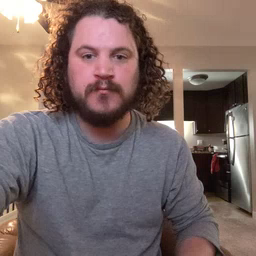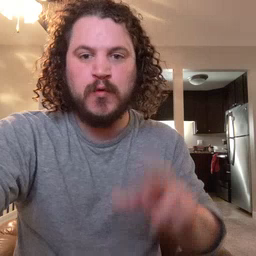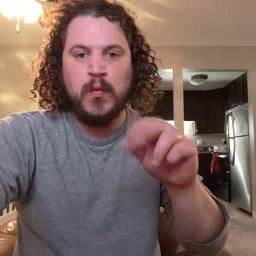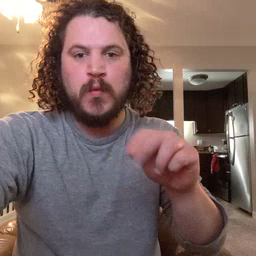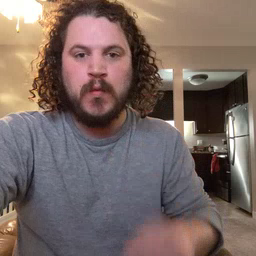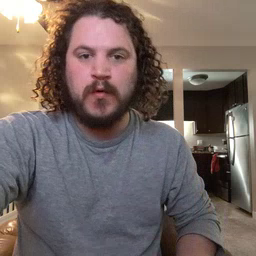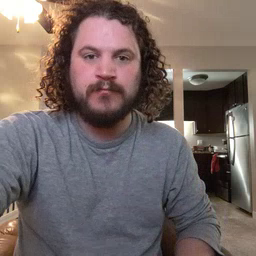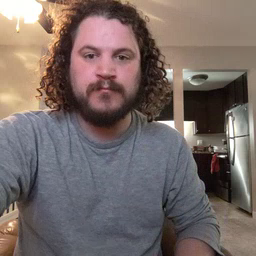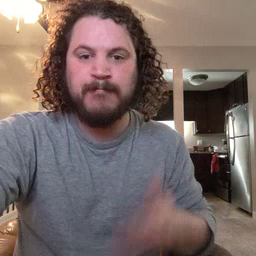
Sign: no